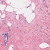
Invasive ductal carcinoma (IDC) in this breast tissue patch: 0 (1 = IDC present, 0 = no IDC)